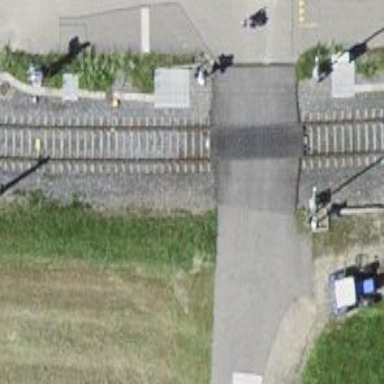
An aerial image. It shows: Level crossing with lights at railway intersection.